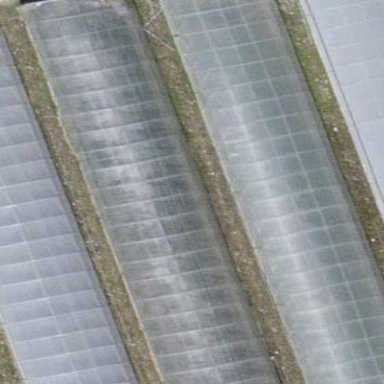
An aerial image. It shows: Greenhouse.